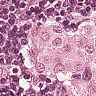
Metastatic tissue present: yes